Aerial crown-view tile of a tropical tree (Barro Colorado Island, Panama), acquired 20250616:
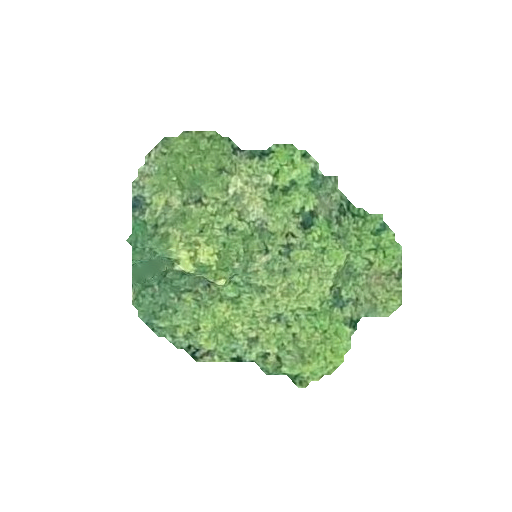
Species: Prioria copaifera
GBIF accepted scientific name: Prioria copaifera
Crown area: 72.954 m²